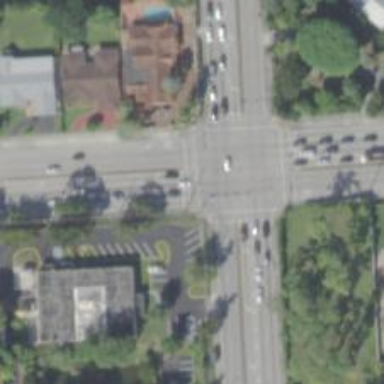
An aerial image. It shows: Crossing with marked lines on the road.